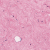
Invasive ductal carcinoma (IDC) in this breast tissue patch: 0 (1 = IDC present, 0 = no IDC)